Question: <URL>
Above is the code I'm currently working with. Below is an image of what I'm trying to achieve.

Its basically a chat box 'IM' and I have a blue & pink image and need to be able to get different amounts of text to sit within the image.
I also tried using the image as CSS background but found it didn't stretch to fit the text. Also tried floating and absolute positioning.
Any help would be greatly appreciated.
thx
'''
<div class="chatMessengerBody">
<div class="chatMessengerChatBubble chatMessengerChatBubbleBlueWrapper">
<img src="images/chat-messenger-chat-bubble-blue.png" class="chatMessengerChatBubble chatMessengerChatBubbleBlue"/>
<p class="chatMessengerChatBubbleContent">Great, thanks for asking. Never better to tell you the truth. So how about those dolphins?
Great, thanks for asking. Never better to tell you the truth. So how about those dolphins?
Great, thanks for asking. Never better to tell you the truth. So how about those dolphins?
</p>
</div>
<div class="chatMessengerChatBubble chatMessengerChatBubblePinkWrapper">
<img src="images/chat-messenger-chat-bubble-pink.png" class="chatMessengerChatBubble chatMessengerChatBubblePink"/>
<p class="chatMessengerChatBubbleContent">Great, thanks for asking. Never better to tell you the truth. So how about those dolphins?</p>
</div>
</div>
'''
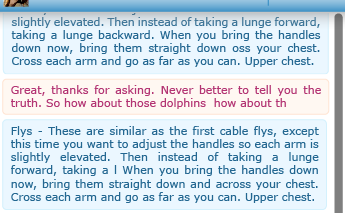
Answer: <URL>
CSS
'''
.blue {
background: #EBF7FF;
border: 1px solid #D4F1FD;
-webkit-border-radius: 5px;
border-radius: 5px;
color :#6B95B0;
margin-bottom: 5px;
padding: 5px;
width: 200px;
}
.pink {
background: #FFF8F2;
border: 1px solid #FFEEE4;
-webkit-border-radius: 5px;
border-radius: 5px;
color :#D386A8;
margin-bottom: 5px;
padding: 5px;
width: 200px;
}
'''
HTML
'''
<div class="blue">
this is the blue one
</div>
<div class="pink">
this is the pink one.
</div>
'''